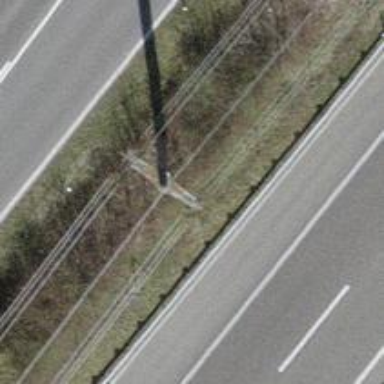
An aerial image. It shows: Concrete power pole.